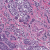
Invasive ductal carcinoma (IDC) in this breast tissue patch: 1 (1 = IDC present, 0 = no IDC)